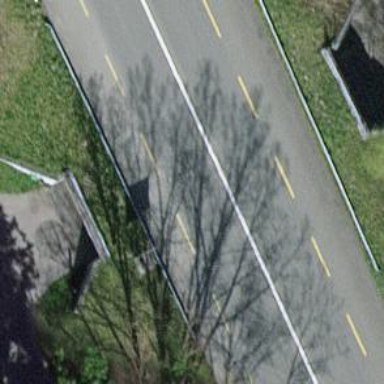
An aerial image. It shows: Bridge with asphalt surface over primary highway. There is designated cycle lane on the bridge.